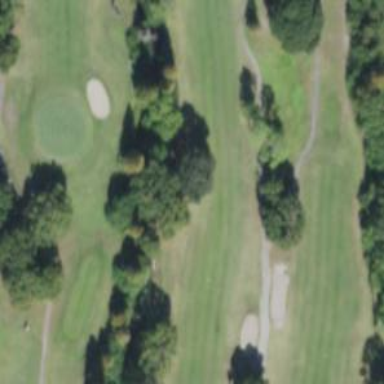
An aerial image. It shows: Grassy area designated as golf fairway.